Field crop: maize
Growth stage: 1
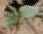
Species: datura